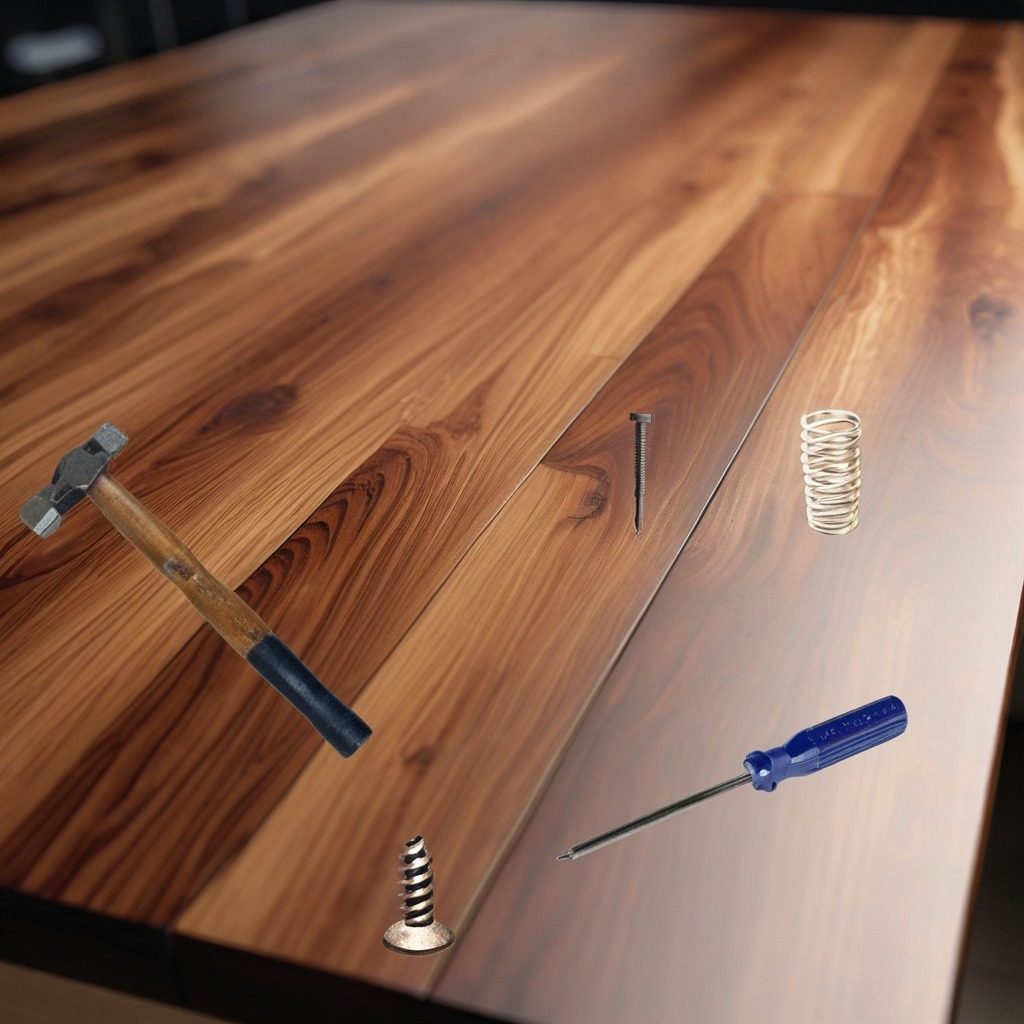
A metal machine screw, a hammer, an iron nail, a coiled metal spring, and a screwdriver are lying on the wooden table.